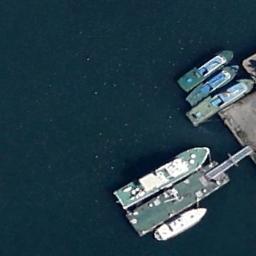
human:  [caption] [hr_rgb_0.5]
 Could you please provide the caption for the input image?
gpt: There are several ships of different sizes beside the ship .

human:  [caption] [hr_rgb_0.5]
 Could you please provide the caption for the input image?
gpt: There are five ships in the blue water on the shore .

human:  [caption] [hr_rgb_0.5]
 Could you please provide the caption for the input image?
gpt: Several ships are docked at the dock and the water is deep blue .

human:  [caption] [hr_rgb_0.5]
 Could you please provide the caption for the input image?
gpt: Five green and white boats docked at the dock .

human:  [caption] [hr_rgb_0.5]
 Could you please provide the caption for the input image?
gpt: There are several ships at the harbor .